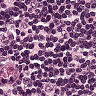
Metastatic tissue present: no